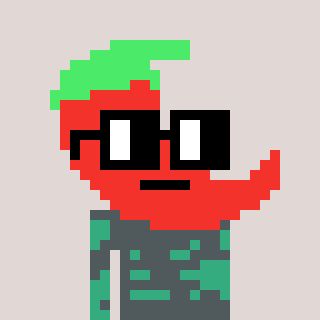
a pixel art character with square black glasses, a chilli-shaped head and a teal-colored body on a warm background